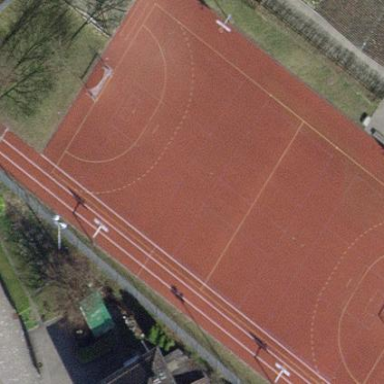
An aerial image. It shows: Multi-sport pitch on leisure land.